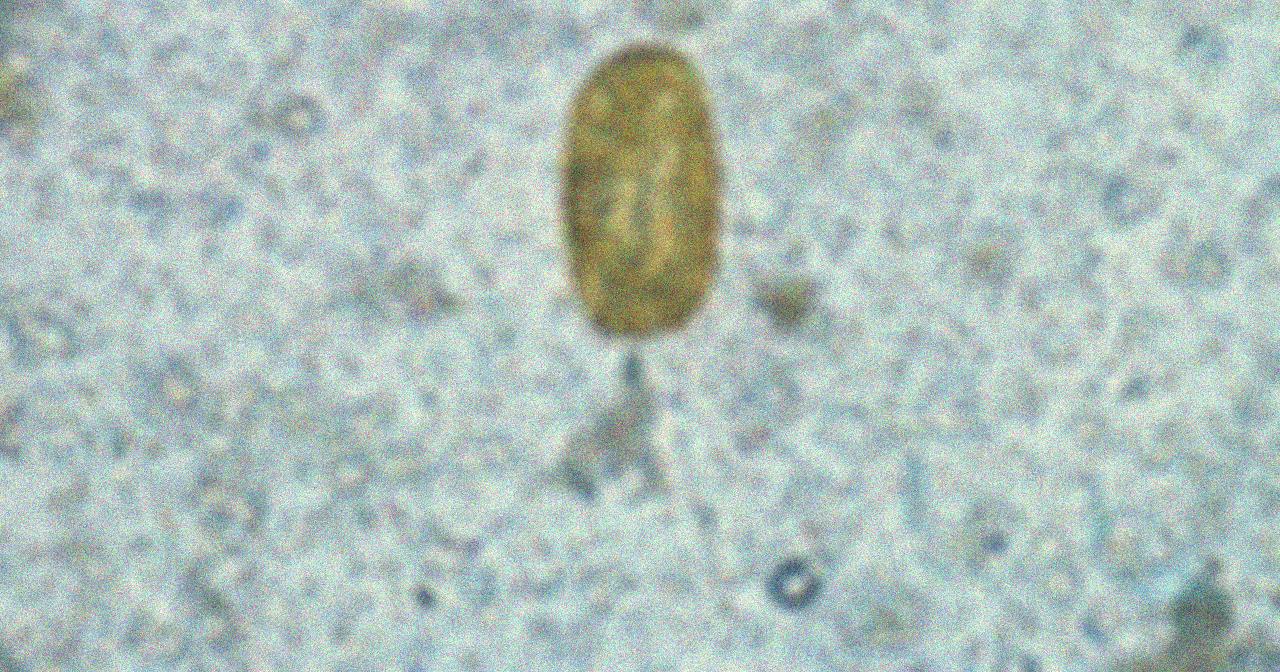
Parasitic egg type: Paragonimus spp